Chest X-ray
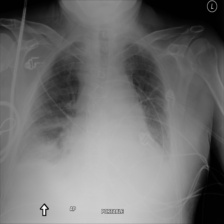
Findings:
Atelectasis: positive
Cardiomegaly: negative
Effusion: positive
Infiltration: negative
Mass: negative
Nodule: negative
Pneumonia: negative
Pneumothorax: negative
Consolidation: negative
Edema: negative
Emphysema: negative
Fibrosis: negative
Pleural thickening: negative
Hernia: negative